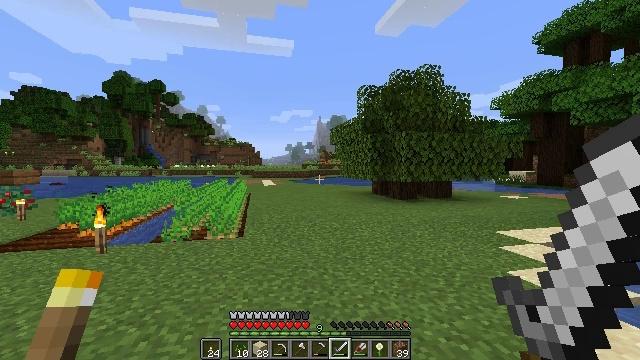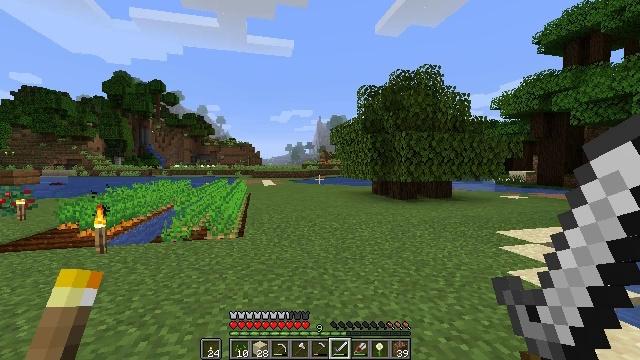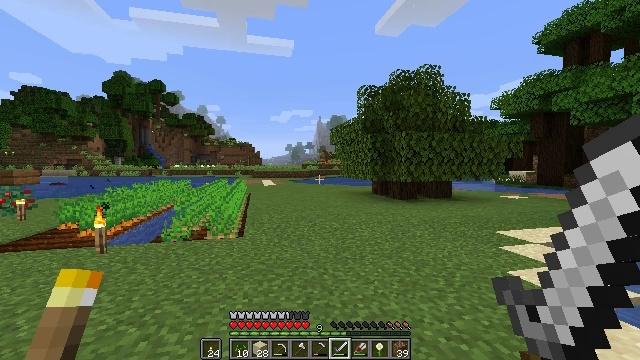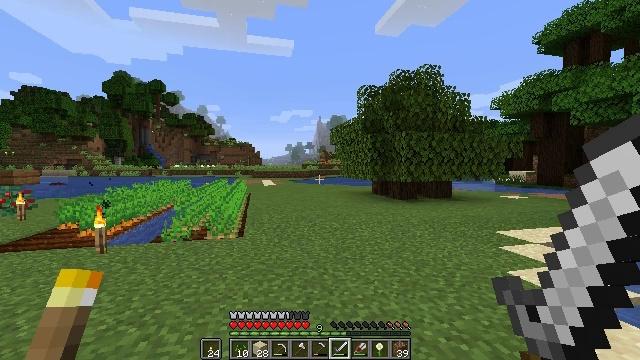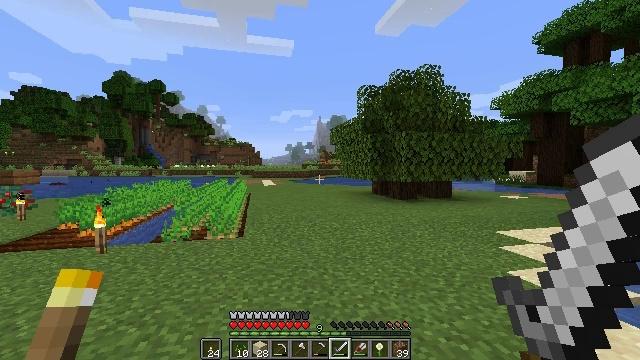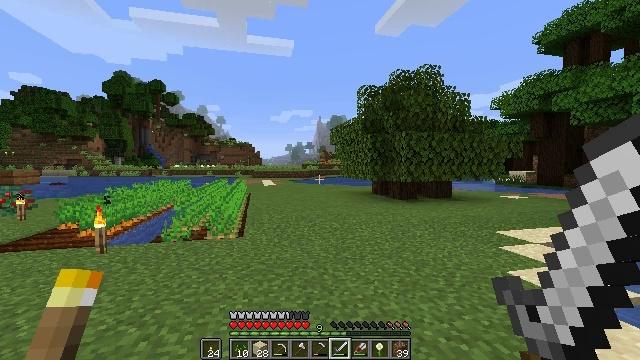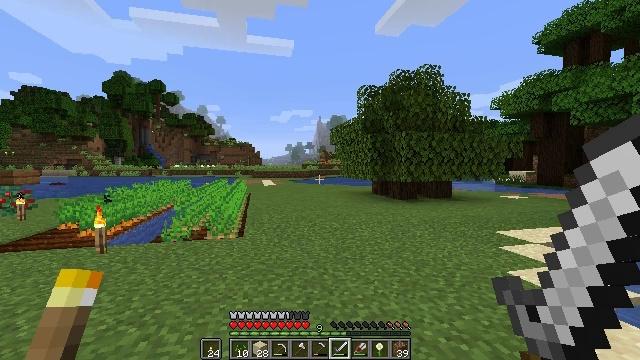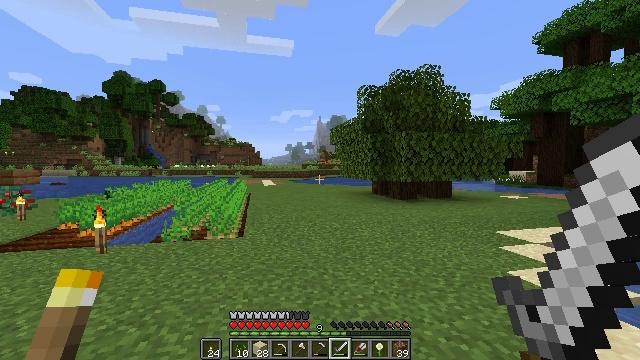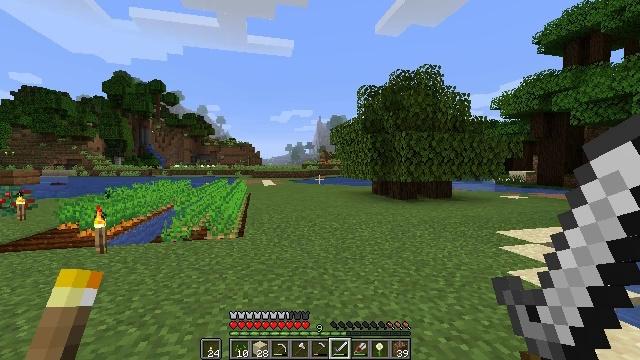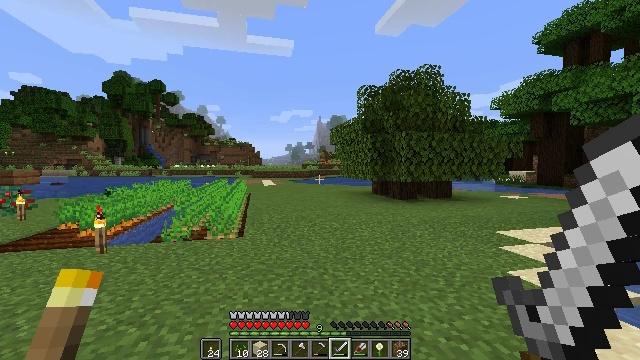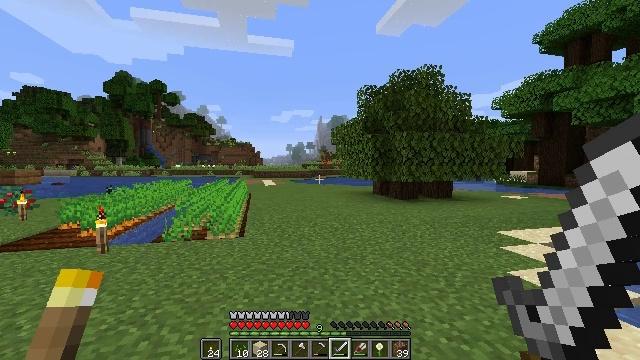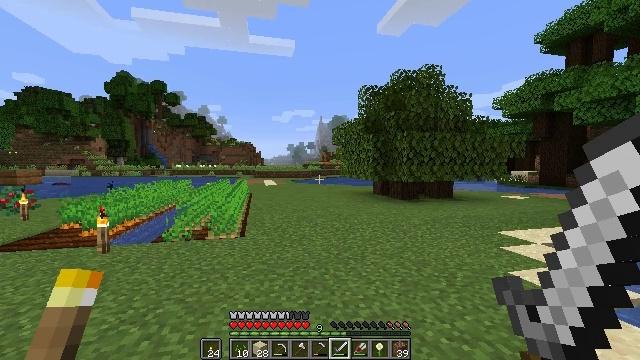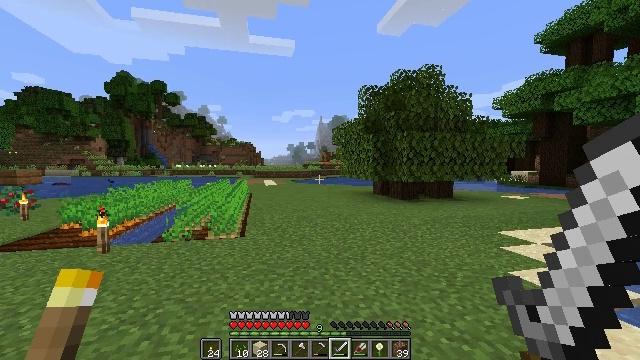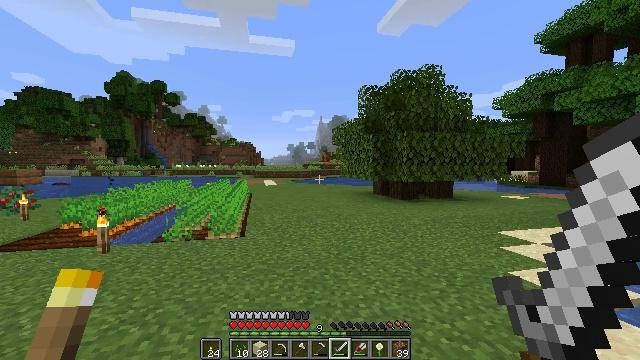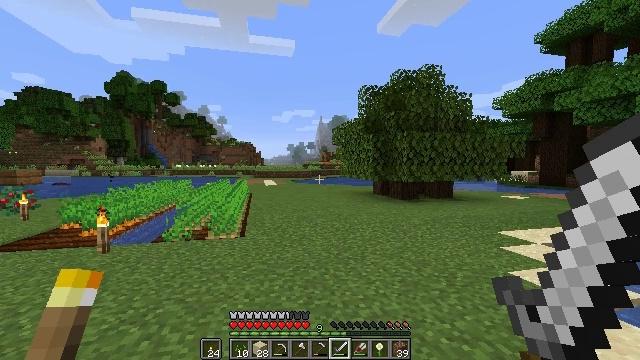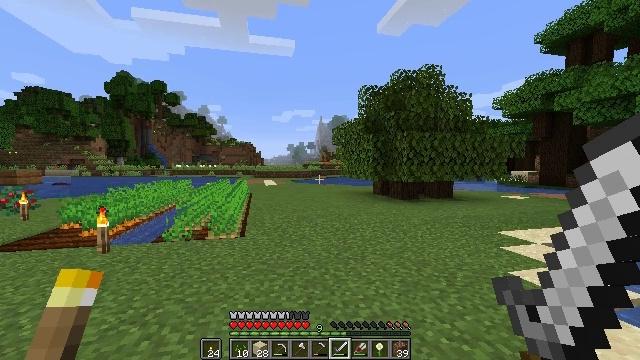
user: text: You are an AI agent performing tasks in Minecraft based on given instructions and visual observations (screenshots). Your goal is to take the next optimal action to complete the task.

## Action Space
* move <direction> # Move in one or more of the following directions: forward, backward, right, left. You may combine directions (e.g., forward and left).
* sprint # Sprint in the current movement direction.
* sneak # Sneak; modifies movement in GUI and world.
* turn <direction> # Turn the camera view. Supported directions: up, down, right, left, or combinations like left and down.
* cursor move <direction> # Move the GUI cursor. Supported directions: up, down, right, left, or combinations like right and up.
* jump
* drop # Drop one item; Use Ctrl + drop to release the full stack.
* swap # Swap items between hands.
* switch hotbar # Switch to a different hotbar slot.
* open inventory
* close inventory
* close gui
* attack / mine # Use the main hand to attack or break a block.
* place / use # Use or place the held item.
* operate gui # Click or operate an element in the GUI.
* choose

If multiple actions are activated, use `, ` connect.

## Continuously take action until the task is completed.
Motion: motion action
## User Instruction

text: Mine sand by the water.
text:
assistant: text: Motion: no_op
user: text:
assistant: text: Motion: no_op
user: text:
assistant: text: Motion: no_op
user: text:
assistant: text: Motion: no_op
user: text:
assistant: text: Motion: no_op
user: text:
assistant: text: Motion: no_op
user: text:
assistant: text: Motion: no_op
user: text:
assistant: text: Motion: no_op
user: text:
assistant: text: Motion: no_op
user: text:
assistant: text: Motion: no_op
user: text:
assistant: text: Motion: no_op
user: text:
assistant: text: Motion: no_op
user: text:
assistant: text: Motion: no_op
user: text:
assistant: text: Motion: no_op
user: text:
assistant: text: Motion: no_op
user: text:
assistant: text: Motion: no_op
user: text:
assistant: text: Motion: no_op
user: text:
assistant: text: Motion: no_op
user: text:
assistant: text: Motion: no_op
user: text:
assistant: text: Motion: no_op
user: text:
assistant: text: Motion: no_op
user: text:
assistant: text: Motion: no_op
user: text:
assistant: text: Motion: no_op
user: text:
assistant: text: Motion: no_op
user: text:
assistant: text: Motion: no_op
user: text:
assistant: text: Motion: no_op
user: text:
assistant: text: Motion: no_op
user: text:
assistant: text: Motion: no_op
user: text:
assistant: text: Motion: no_op
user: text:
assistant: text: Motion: no_op